Question: I have successfully done one side animation using 'Translate Animation' means the image goes from top to the bottom. Here is the code:
'''
private ImageView mScanner;
private Animation mAnimation;
@Override
public void onCreate(Bundle savedInstanceState)
{
super.onCreate(savedInstanceState);
setContentView(R.layout.main);
mScanner = (ImageView)findViewById(R.id.Scanner);
mAnimation = new TranslateAnimation(0, 0, 0, 500);
mAnimation.setDuration(10000);
mAnimation.setFillAfter(true);
mAnimation.setRepeatCount(-1);
mAnimation.setRepeatMode(Animation.REVERSE);
mScanner.setAnimation(mAnimation);
mScanner.setVisibility(View.VISIBLE);
}
'''
Now I want that when image reaches to the bottom of the screen, it should start moving back to the top. How can I do that?
Note: Done the reverse mode. Please see the code. But now problem is that, it leaves lines when moving from bottom to top. Like the attached image. How to remove this lines?

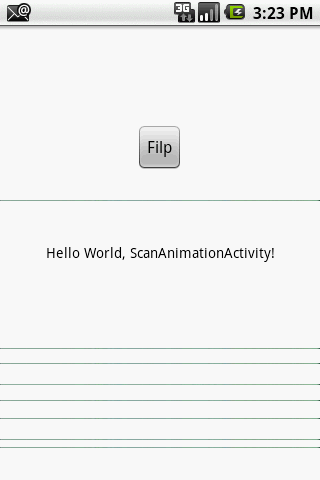
Answer: Modify your code according to this:
'''
mScanner.setVisibility(View.VISIBLE);
mAnimation = new TranslateAnimation(
TranslateAnimation.ABSOLUTE, 0f,
TranslateAnimation.ABSOLUTE, 0f,
TranslateAnimation.RELATIVE_TO_PARENT, 0f,
TranslateAnimation.RELATIVE_TO_PARENT, 1.0f);
mAnimation.setDuration(10000);
mAnimation.setRepeatCount(-1);
mAnimation.setRepeatMode(Animation.REVERSE);
mAnimation.setInterpolator(new LinearInterpolator());
mScanner.setAnimation(mAnimation);
'''
And moreover use xml rather than image. Please see the below code and put it in your 'ImageView' src.
'''
<?xml version="1.0" encoding="utf-8"?>
<shape xmlns:android="http://schemas.android.com/apk/res/android"
android:shape="line">
<solid android:color="#0000FF"/>
<size android:width="480dp"
android:height="10dp"/>
<corners android:radius="1dp"/>
<stroke android:width="3dp"
android:color="#000000"/>
</shape>
'''
I hope it will help you.